Question: i have a header menu for an website. Lets take it has 9 tabs, two of which should be large in width while others are short text. I want all the tabs to adjust their width within the div and looks even. Can you please help me on this. Thank you.
> HTML
'''
<div id="header_menu" align="center">
<ul >
<li><a href="#">Items </a>
</li>
<li><a href="#">Inventory Inspection</a>
</li>
<li><a href="#">Orders</a>
</li>
..
..
'''
> CSS
'''
#header_menu ul {
margin: 0px;
padding: 0px;
list-style-type: none;
}
#header_menu ul li {
position: relative;
float: left;
display: inline-block;
}
#header_menu ul li a {
color: #CCC;
background-color: #333;
text-align: left;
display: inline-block;
text-decoration: none;
height: 20px;
border-right-width: thin;
border-bottom-width: thin;
border-right-style: inset;
border-bottom-style: inset;
border-right-color: #CCC;
border-bottom-color: #CCC;
float: left;
width: 115px;
}
#header_menu {
width: 80%;
}
'''

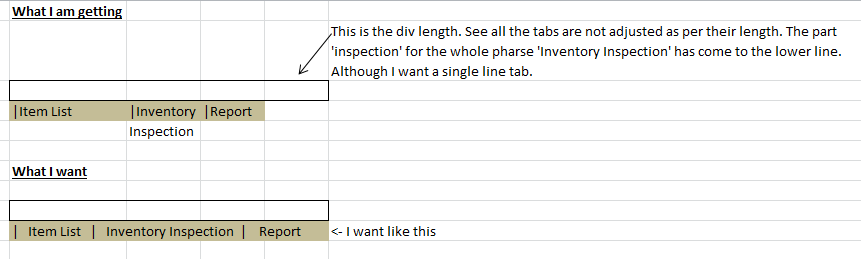
Answer: If you want to use 'display: inline-block' on your list elements, you might consider using 'min-width', and percentage values, rather than fixing them at 115px.
Or you could set each list item to 'display: table-cell'.